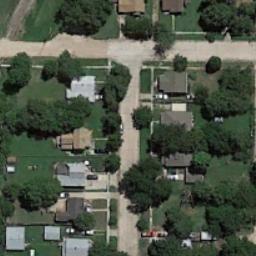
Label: medium_residential